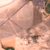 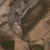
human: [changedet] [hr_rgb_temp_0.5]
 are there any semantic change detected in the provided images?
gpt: A residence was realized.